Interaction volume radius: 10 \u00c5
Interaction volume height: 10 \u00c5
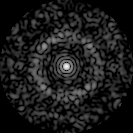
Disorder parameter: 0.8276